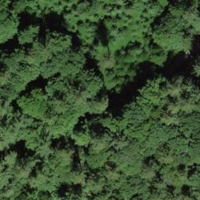
EUNIS habitat code: 41
Species observed at this site:
Sambucus racemosa